Aerial crown-view tile of a tropical tree (Barro Colorado Island, Panama), acquired 20241014:
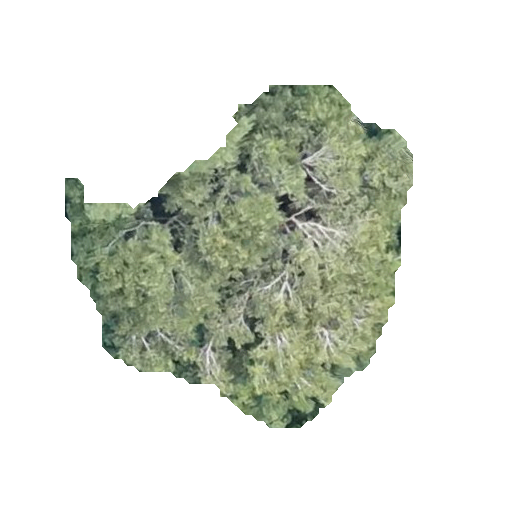
Species: Protium stevensonii
GBIF accepted scientific name: Tetragastris panamensis
Crown area: 118.779 m²